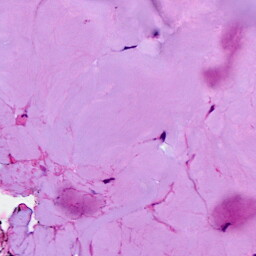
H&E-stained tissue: Breast